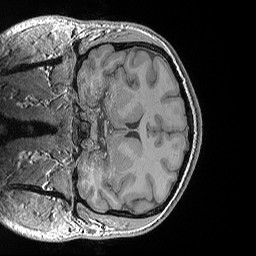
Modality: T1w
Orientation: coronal
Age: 23
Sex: male
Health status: healthy
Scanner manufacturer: siemens
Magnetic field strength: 3 T
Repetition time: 0.02 s
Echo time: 0.00492 s